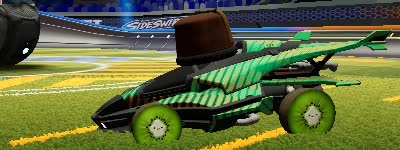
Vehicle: aftershock